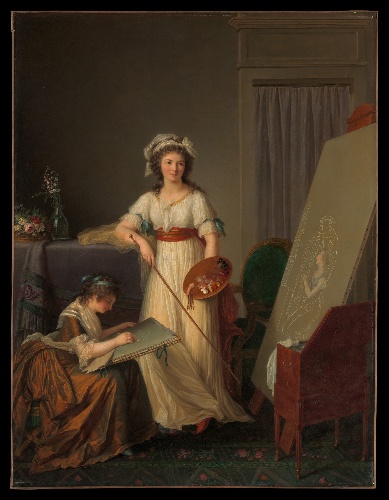
Title: The Interior of an Atelier of a Woman Painter
Artist: Marie Victoire Lemoine
Artist bio: French, Paris 1754–1820 Paris
Date: 1789
Object type: Painting
Classification: Paintings
Medium: Oil on canvas
Dimensions: 45 7/8 x 35 in. (116.5 x 88.9 cm)
Department: European Paintings
Credit line: Gift of Mrs. Thorneycroft Ryle, 1957
Accession year: 1957
Repository: Metropolitan Museum of Art, New York, NY
Tags: Painting|Interiors|Women|Artists|Easels|Palettes